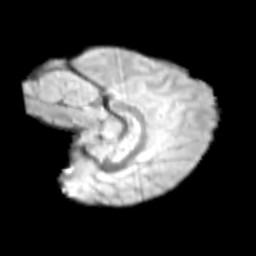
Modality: T2w
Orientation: sagittal
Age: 10
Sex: female
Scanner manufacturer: siemens
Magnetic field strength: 3 T
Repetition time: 3.8 s
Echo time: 0.07 s